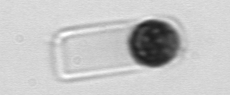
Label: Guinardia_delicatula_TAG_internal_parasite